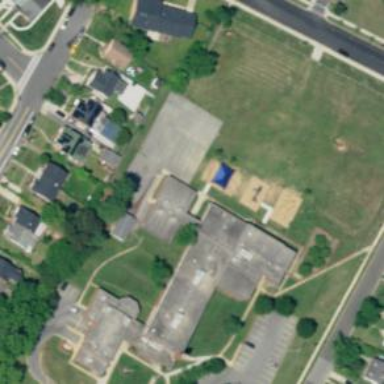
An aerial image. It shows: Schoolyard designated as leisure land.